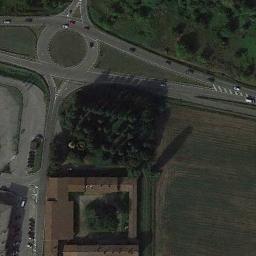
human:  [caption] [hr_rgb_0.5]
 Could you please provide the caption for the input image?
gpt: There are several moving vehicles on the road at the roundabout, And there are some buildings and a large area of ​​farmland around the roundabout .

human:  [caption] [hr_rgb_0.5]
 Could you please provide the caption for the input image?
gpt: The roundabout is on the grass next to trees and buildings .

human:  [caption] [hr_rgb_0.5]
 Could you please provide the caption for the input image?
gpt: There are many trees beside the roundabout .

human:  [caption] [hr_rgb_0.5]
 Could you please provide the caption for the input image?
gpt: The roundabout with four exits and entrances is next to a grove of trees and some cars are driving on the roundabout .

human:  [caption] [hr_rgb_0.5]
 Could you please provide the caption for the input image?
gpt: There are some green trees and lawns near the roundabout .